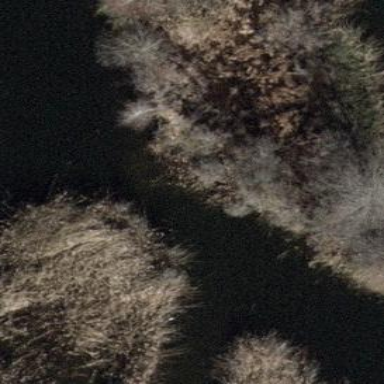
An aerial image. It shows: Reedbed wetland area.